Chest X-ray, PA view. Patient: 38 years old, sex F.
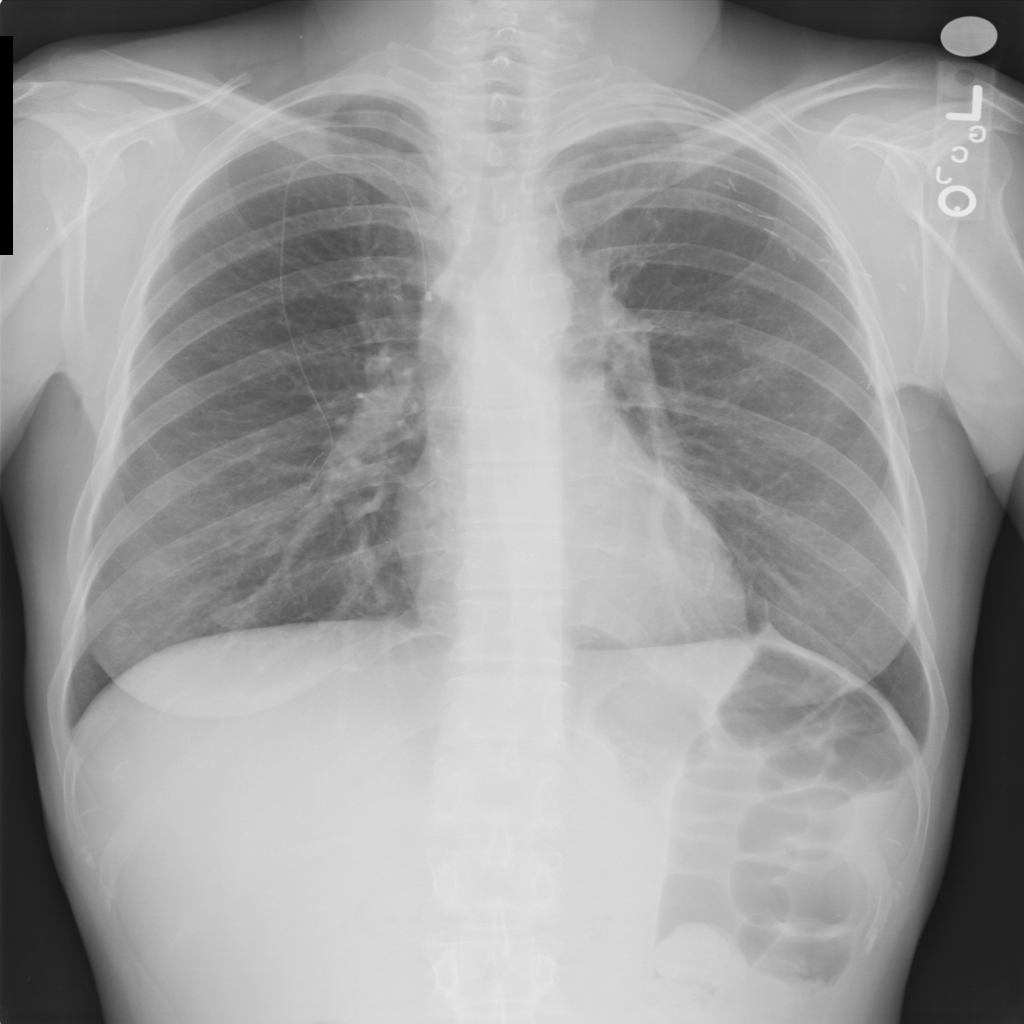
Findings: No Finding